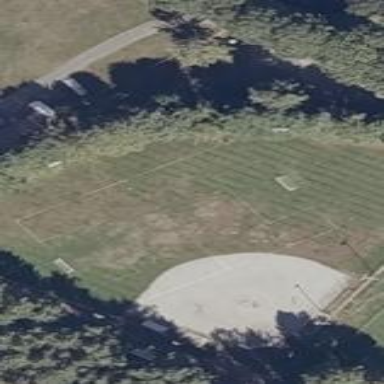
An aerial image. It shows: Baseball pitch for leisure land.